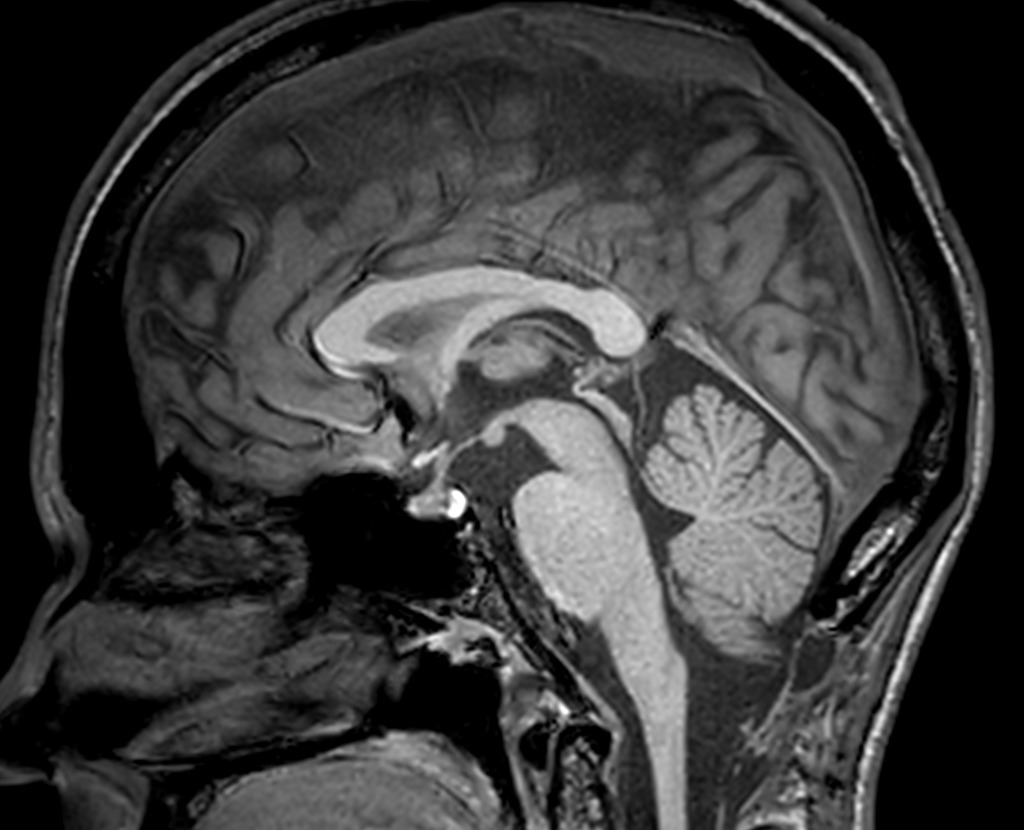
Label: notumor